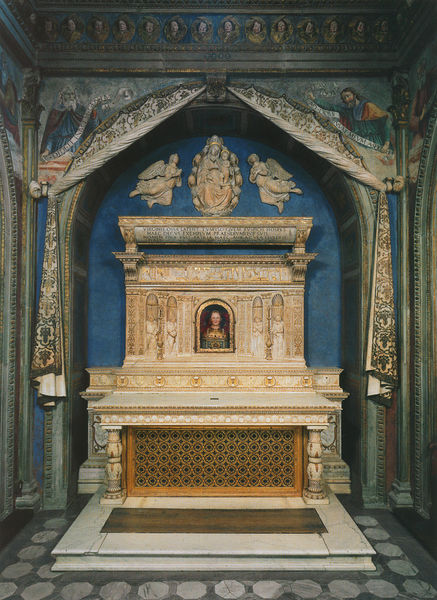
Titel: Fina-Altar
Künstler: Benedetto da Maiano
Institution: San Gimignano, Collegiata
Schlagwörter: blau, mann, marmor, säulen, schloss, muster, bart, architektur, barock, porträt, vorhang, gitter, gold, stoff, renaissance, rokoko, engel, schrift, dekoration, büste, stuck, stufe, nische, fliesen, altar, fries, kapelle, baldachin, putten, maria, elfenbein, grabmal, banderole, altaraufsatz, hausaltar, schriftband, borten, mandorla, reliquiar, trompe l´oeil, alrar